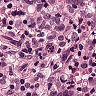
Metastatic tissue present: yes